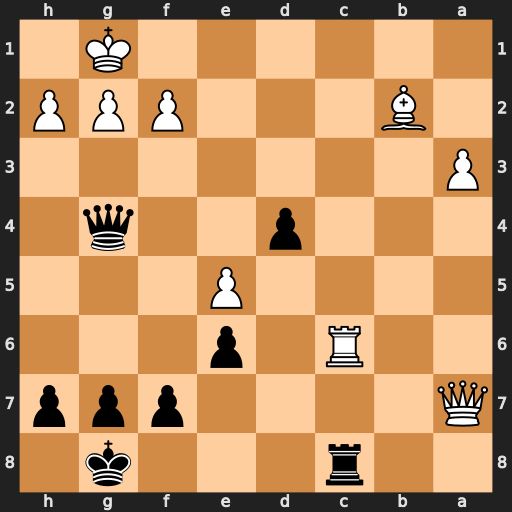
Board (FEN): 2r3k1/Q4ppp/2R1p3/4P3/3p2q1/P7/1B3PPP/6K1
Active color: b
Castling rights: -
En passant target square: -
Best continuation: Qd1#